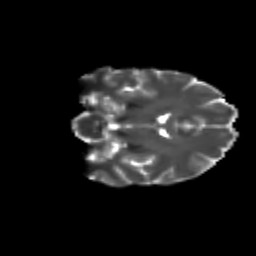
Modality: T2w
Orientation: coronal
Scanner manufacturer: siemens
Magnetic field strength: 3 T
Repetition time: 9.2 s
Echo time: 0.084 s